Question: I have the following tables:
1. tblengineeringlookupcolumnmaster
2. tblengineeringlookupdetail elccolumnid | elclookupcode | elccolumnname | elcisrequired 1 | 64 | FirstName | 1
2 | 64 | LastName | 1
eldrecordId | eldlookupcode |eldlookupsequence |eldlookupvalue | eldlookupvaluedescription
'''
245 | 64 | 0 | Red | Aravinth,Arumugam
246 | 64 | 1 | Blue | Santhosh,Chandran
247 | 64 | 2 | Green | Karthik,Balasubramanian
'''

I need the output as:
'''
elcLookupCode | eldRecordId | FirstName | LastName
-------------------------------------
64 | 245 | Aravinth | Arumugam
64 | 246 | Santhosh | Chandran
64 | 247 | Karthik | Balasubramanian
'''
Here the values in the 'eldlookupvaluedescription' is 'FirstName,LastName' of the 'elcColumnName' in 'tblengineeringlookupcolumnmaster' table. So I have to split according to the 'elccolumnname' rows. If there are 3 rows in that table then I have to split the values of 'eldlookupvaluedescription' accordingly. Need to handle the empty values also.
I have tried to splitting the values like.
'''
declare @sqlstr nvarchar(max);
--Select the initial values
select @sqlstr = 'a,b,c,d,e,f';
--Replace the comma so the string becomes a','b','c','d','e','f
select @sqlstr = REPLACE(@sqlstr, ',', ''',''')
--Add select to the beginning and add leading and trailing ' around the select values
select @sqlstr = 'Select ''' + @sqlstr + ''''
--execute the dynamic sql of select 'a','b','c','d','e','f'
exec sp_executesql @sqlstr
'''
How can I achieve this?
: Will be great if table variables are used instead of TempTables.
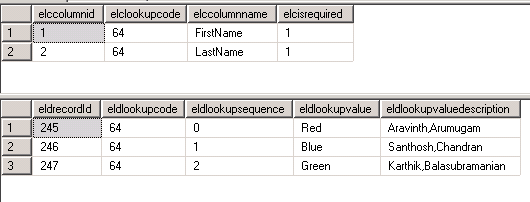
Answer: Try this one -
'''
DECLARE @temp TABLE
(
elcLookupCode INT
, eldRecordId INT
, txt VARCHAR(100)
)
INSERT INTO @temp (elcLookupCode, eldRecordId, txt)
VALUES
(64, 245, 'Aravinth,Arumugam'),
(64, 246, 'Santhosh,Chandran'),
(64, 247, 'Karthik,Balasubramanian')
SELECT
t.elcLookupCode
, t.eldRecordId
, FirstName = txml.value('/t[1]', 'VARCHAR(20)')
, LastName = txml.value('/t[2]', 'VARCHAR(20)')
FROM @temp t
JOIN (
SELECT
t2.eldRecordId
, txml = CAST('<t>' + REPLACE(txt, ',', '</t><t>') + '</t>' AS XML)
FROM @temp t2
) t2 ON t.eldRecordId = t2.eldRecordId
'''
'''
elcLookupCode eldRecordId FirstName LastName
------------- ----------- ---------- ----------
64 245 Aravinth Arumugam
64 246 Santhosh Chandran
64 247 Karthik Balasubram
'''
---
'''
DECLARE @tcol TABLE
(
ID INT IDENTITY(1,1)
, elclookupcode INT
, elccolumnname VARCHAR(20)
)
INSERT INTO @tcol (elclookupcode, elccolumnname)
VALUES
(64, 'FirstName'),
(64, 'LastName')
DECLARE @temp TABLE
(
elcLookupCode INT
, eldRecordId INT
, txt VARCHAR(100)
)
INSERT INTO @temp (elcLookupCode, eldRecordId, txt)
VALUES
(64, 245, 'Aravinth,Arumugam'),
(64, 246, 'Santhosh,Chandran'),
(64, 247, 'Karthik,Balasubramanian')
DECLARE @SQL NVARCHAR(MAX)
;WITH cte AS
(
SELECT
token = ', [' + d2.elccolumnname + '] = ''' + d.token + ''''
, d.eldRecordId
FROM (
SELECT
token = t.c.value('.', 'VARCHAR(50)')
, a.eldRecordId
, a.elcLookupCode
, rn = ROW_NUMBER() OVER (PARTITION BY a.eldRecordId ORDER BY a.eldRecordId)
FROM (
SELECT
eldRecordId
, elcLookupCode
, txml = CAST('<t>' + REPLACE(txt, ',', '</t><t>') + '</t>' AS XML)
FROM @temp
) a
CROSS APPLY txml.nodes('/t') t(c)
) d
JOIN (
SELECT
elclookupcode
, elccolumnname
, rn = ROW_NUMBER() OVER (PARTITION BY elclookupcode ORDER BY elclookupcode)
FROM @tcol
) d2 ON d.elcLookupCode = d2.elclookupcode AND d2.rn = d.rn
)
SELECT @SQL = STUFF((
SELECT CHAR(13) + 'UNION ALL SELECT [eldRecordId] = ' + CAST(eldRecordId AS VARCHAR(10)) + ', ' +
'[elcLookupCode] = ' + CAST(elcLookupCode AS VARCHAR(10)) + ', '+ STUFF((
SELECT t2.token
FROM cte t2
WHERE t2.eldRecordId = t.eldRecordId
FOR XML PATH(''), TYPE).value('.', 'VARCHAR(MAX)'), 1, 2, '')
FROM @temp t
FOR XML PATH(''), TYPE).value('.', 'VARCHAR(MAX)'), 1, 11, '')
PRINT @SQL
EXEC sys.sp_executesql @SQL
'''
'''
SELECT [eldRecordId] = 245, [elcLookupCode] = 64, [FirstName] = 'Aravinth', [LastName] = 'Arumugam'
UNION ALL SELECT [eldRecordId] = 246, [elcLookupCode] = 64, [FirstName] = 'Santhosh', [LastName] = 'Chandran'
UNION ALL SELECT [eldRecordId] = 247, [elcLookupCode] = 64, [FirstName] = 'Karthik', [LastName] = 'Balasubramanian'
'''
'''
eldRecordId elcLookupCode FirstName LastName
----------- ------------- --------- ---------------
245 64 Aravinth Arumugam
246 64 Santhosh Chandran
247 64 Karthik Balasubramanian
'''